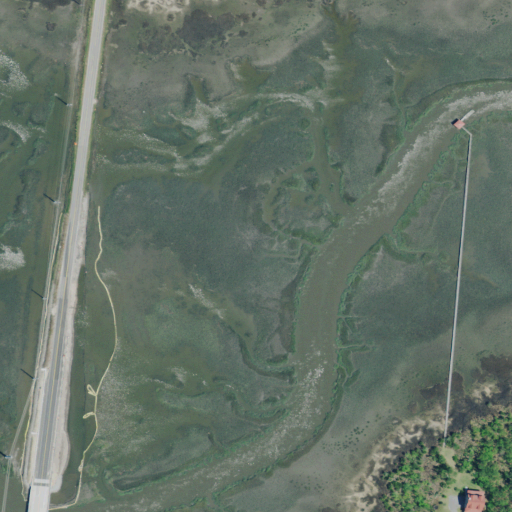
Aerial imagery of island in South Carolina named Little Edisto Island containing herbaceous wetlands, open water, medium intensity development, woody wetlands, low intensity development, evergreen forest, high intensity development, and open development